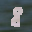
Label: 8